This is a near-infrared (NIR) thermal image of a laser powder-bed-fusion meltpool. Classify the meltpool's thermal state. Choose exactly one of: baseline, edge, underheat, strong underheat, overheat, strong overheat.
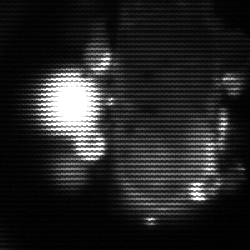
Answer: strong underheat